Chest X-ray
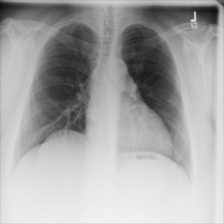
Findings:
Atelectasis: negative
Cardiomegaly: negative
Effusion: negative
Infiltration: negative
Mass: negative
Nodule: negative
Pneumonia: negative
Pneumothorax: negative
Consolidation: negative
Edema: negative
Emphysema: negative
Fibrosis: negative
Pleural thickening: negative
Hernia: negative